Question: I have found that when adding 'coord_flip()' to certain plots using ggplot2 that the order of values in the legend no longer lines up with the order of values in the plot.
For example:
'''
dTbl = data.frame(x=c(1,2,3,4,5,6,7,8),
y=c('a','a','b','b','a','a','b','b'),
z=c('q','q','q','q','r','r','r','r'))
print(ggplot(dTbl, aes(x=factor(y),y=x, fill=z)) +
geom_bar(position=position_dodge(), stat='identity') +
coord_flip() +
theme(legend.position='top', legend.direction='vertical'))
'''

I would like the 'q' and 'r' in the legend to be reversed without changing the order of 'q' and 'r' in the plot.
'scale.x.reverse()' looked promising, but it doesn't seem to work within factors (as is the case for this bar plot).
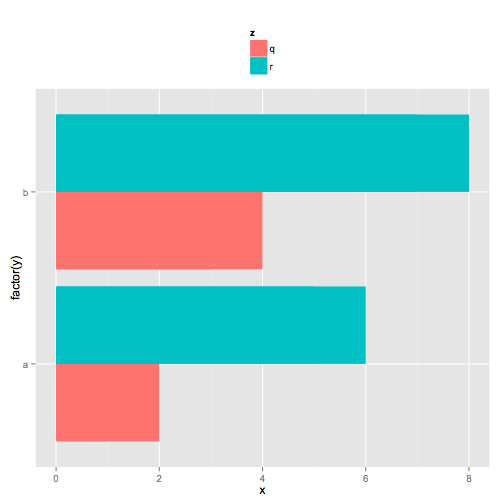
Answer: You're looking for 'guides':
'''
ggplot(dTbl, aes(x=factor(y),y=x, fill=z)) +
geom_bar(position=position_dodge(), stat='identity') +
coord_flip() +
theme(legend.position='top', legend.direction='vertical') +
guides(fill = guide_legend(reverse = TRUE))
'''
I was reminded in chat by Brian that there a more general way to do this for arbitrary orderings, by setting the 'breaks' argument:
'''
ggplot(dTbl, aes(x=factor(y),y=x, fill=z)) +
geom_bar(position=position_dodge(), stat='identity') +
coord_flip() +
theme(legend.position='top', legend.direction='vertical') +
scale_fill_discrete(breaks = c("r","q"))
'''